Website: macys
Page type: customer-info-address
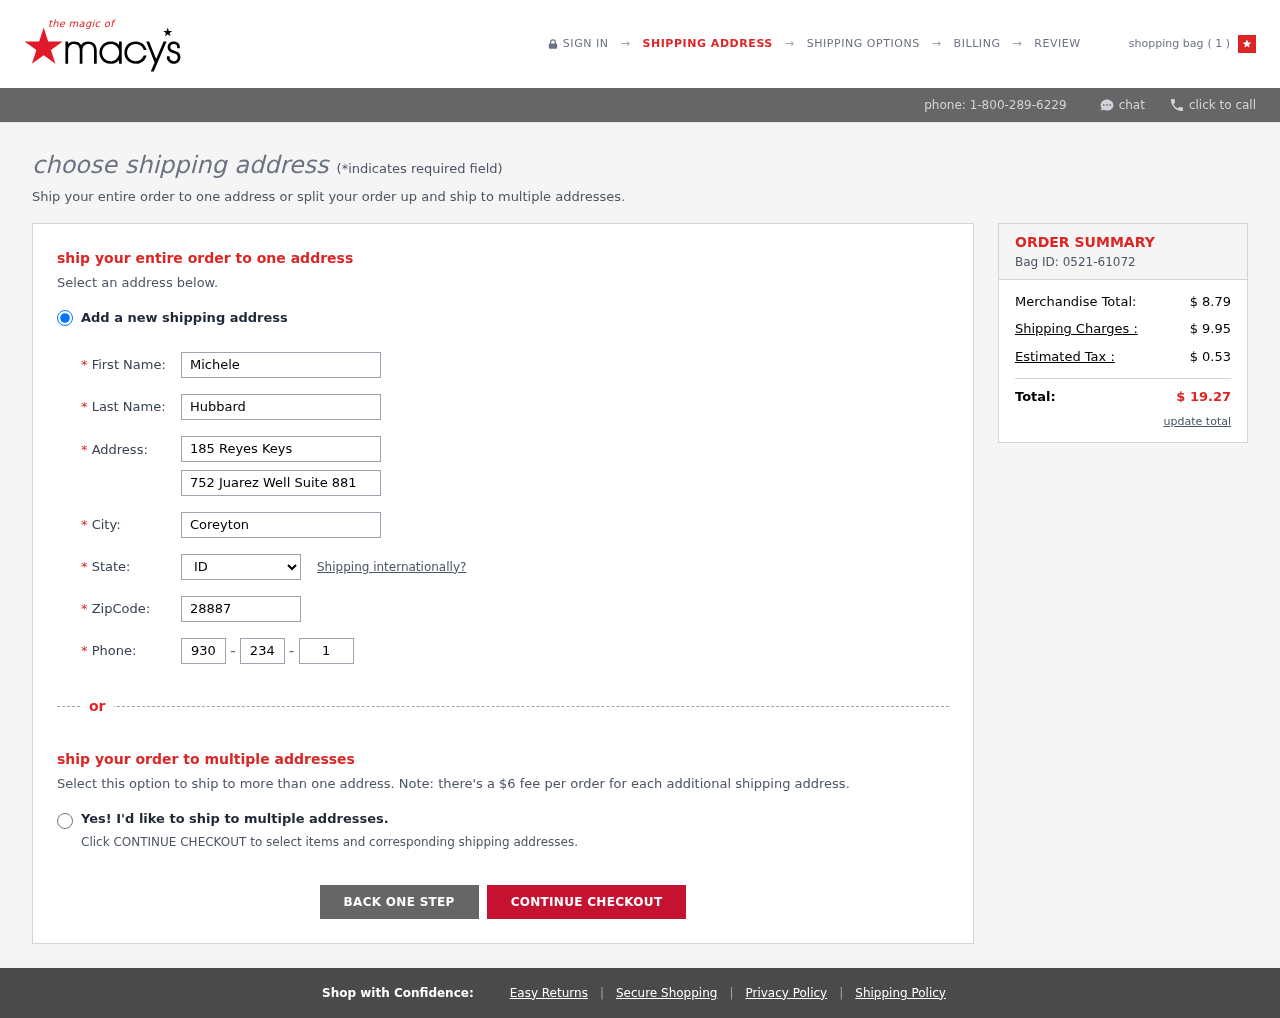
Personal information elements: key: PII_CITY
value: Coreyton
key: PII_FIRSTNAME
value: Michele
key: PII_LASTNAME
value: Hubbard
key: PII_PHONE_AREA
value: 930
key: PII_PHONE_PREFIX
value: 234
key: PII_PHONE_SUFFIX
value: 1174
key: PII_POSTCODE
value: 28887
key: PII_STATE_ABBR
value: ID
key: PII_STREET
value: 185 Reyes Keys
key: PII_STREET2
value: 752 Juarez Well Suite 881
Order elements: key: ORDER_NUM_ITEMS
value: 1
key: ORDER_ID
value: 0521-61072
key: ORDER_SUBTOTAL
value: $ 8.79
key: ORDER_SHIPPING_COST
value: $ 9.95
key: ORDER_TAX
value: $ 0.53
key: ORDER_TOTAL
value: $ 19.27